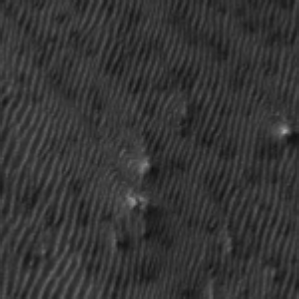
Label: frost